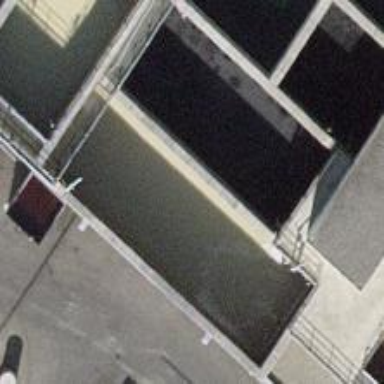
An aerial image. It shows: Industrial building with storage tank.